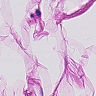
Metastatic tissue present: no